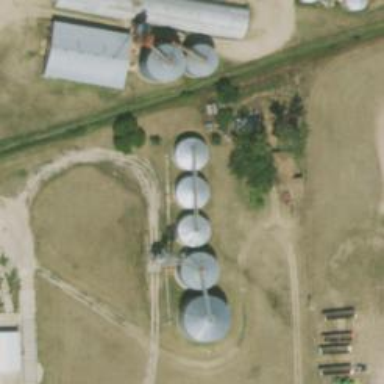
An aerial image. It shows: Silo.